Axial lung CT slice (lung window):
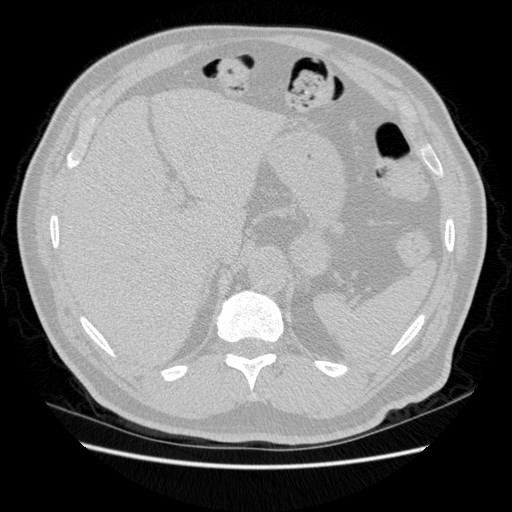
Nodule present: no